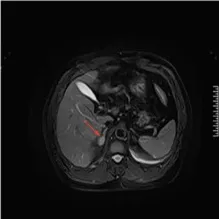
The CT and MRI imaging examination of the patient. (F) The metastatic lesion in right adrenal. All the lesions are indicated by the red arrows.
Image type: radiology (mri)